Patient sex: M
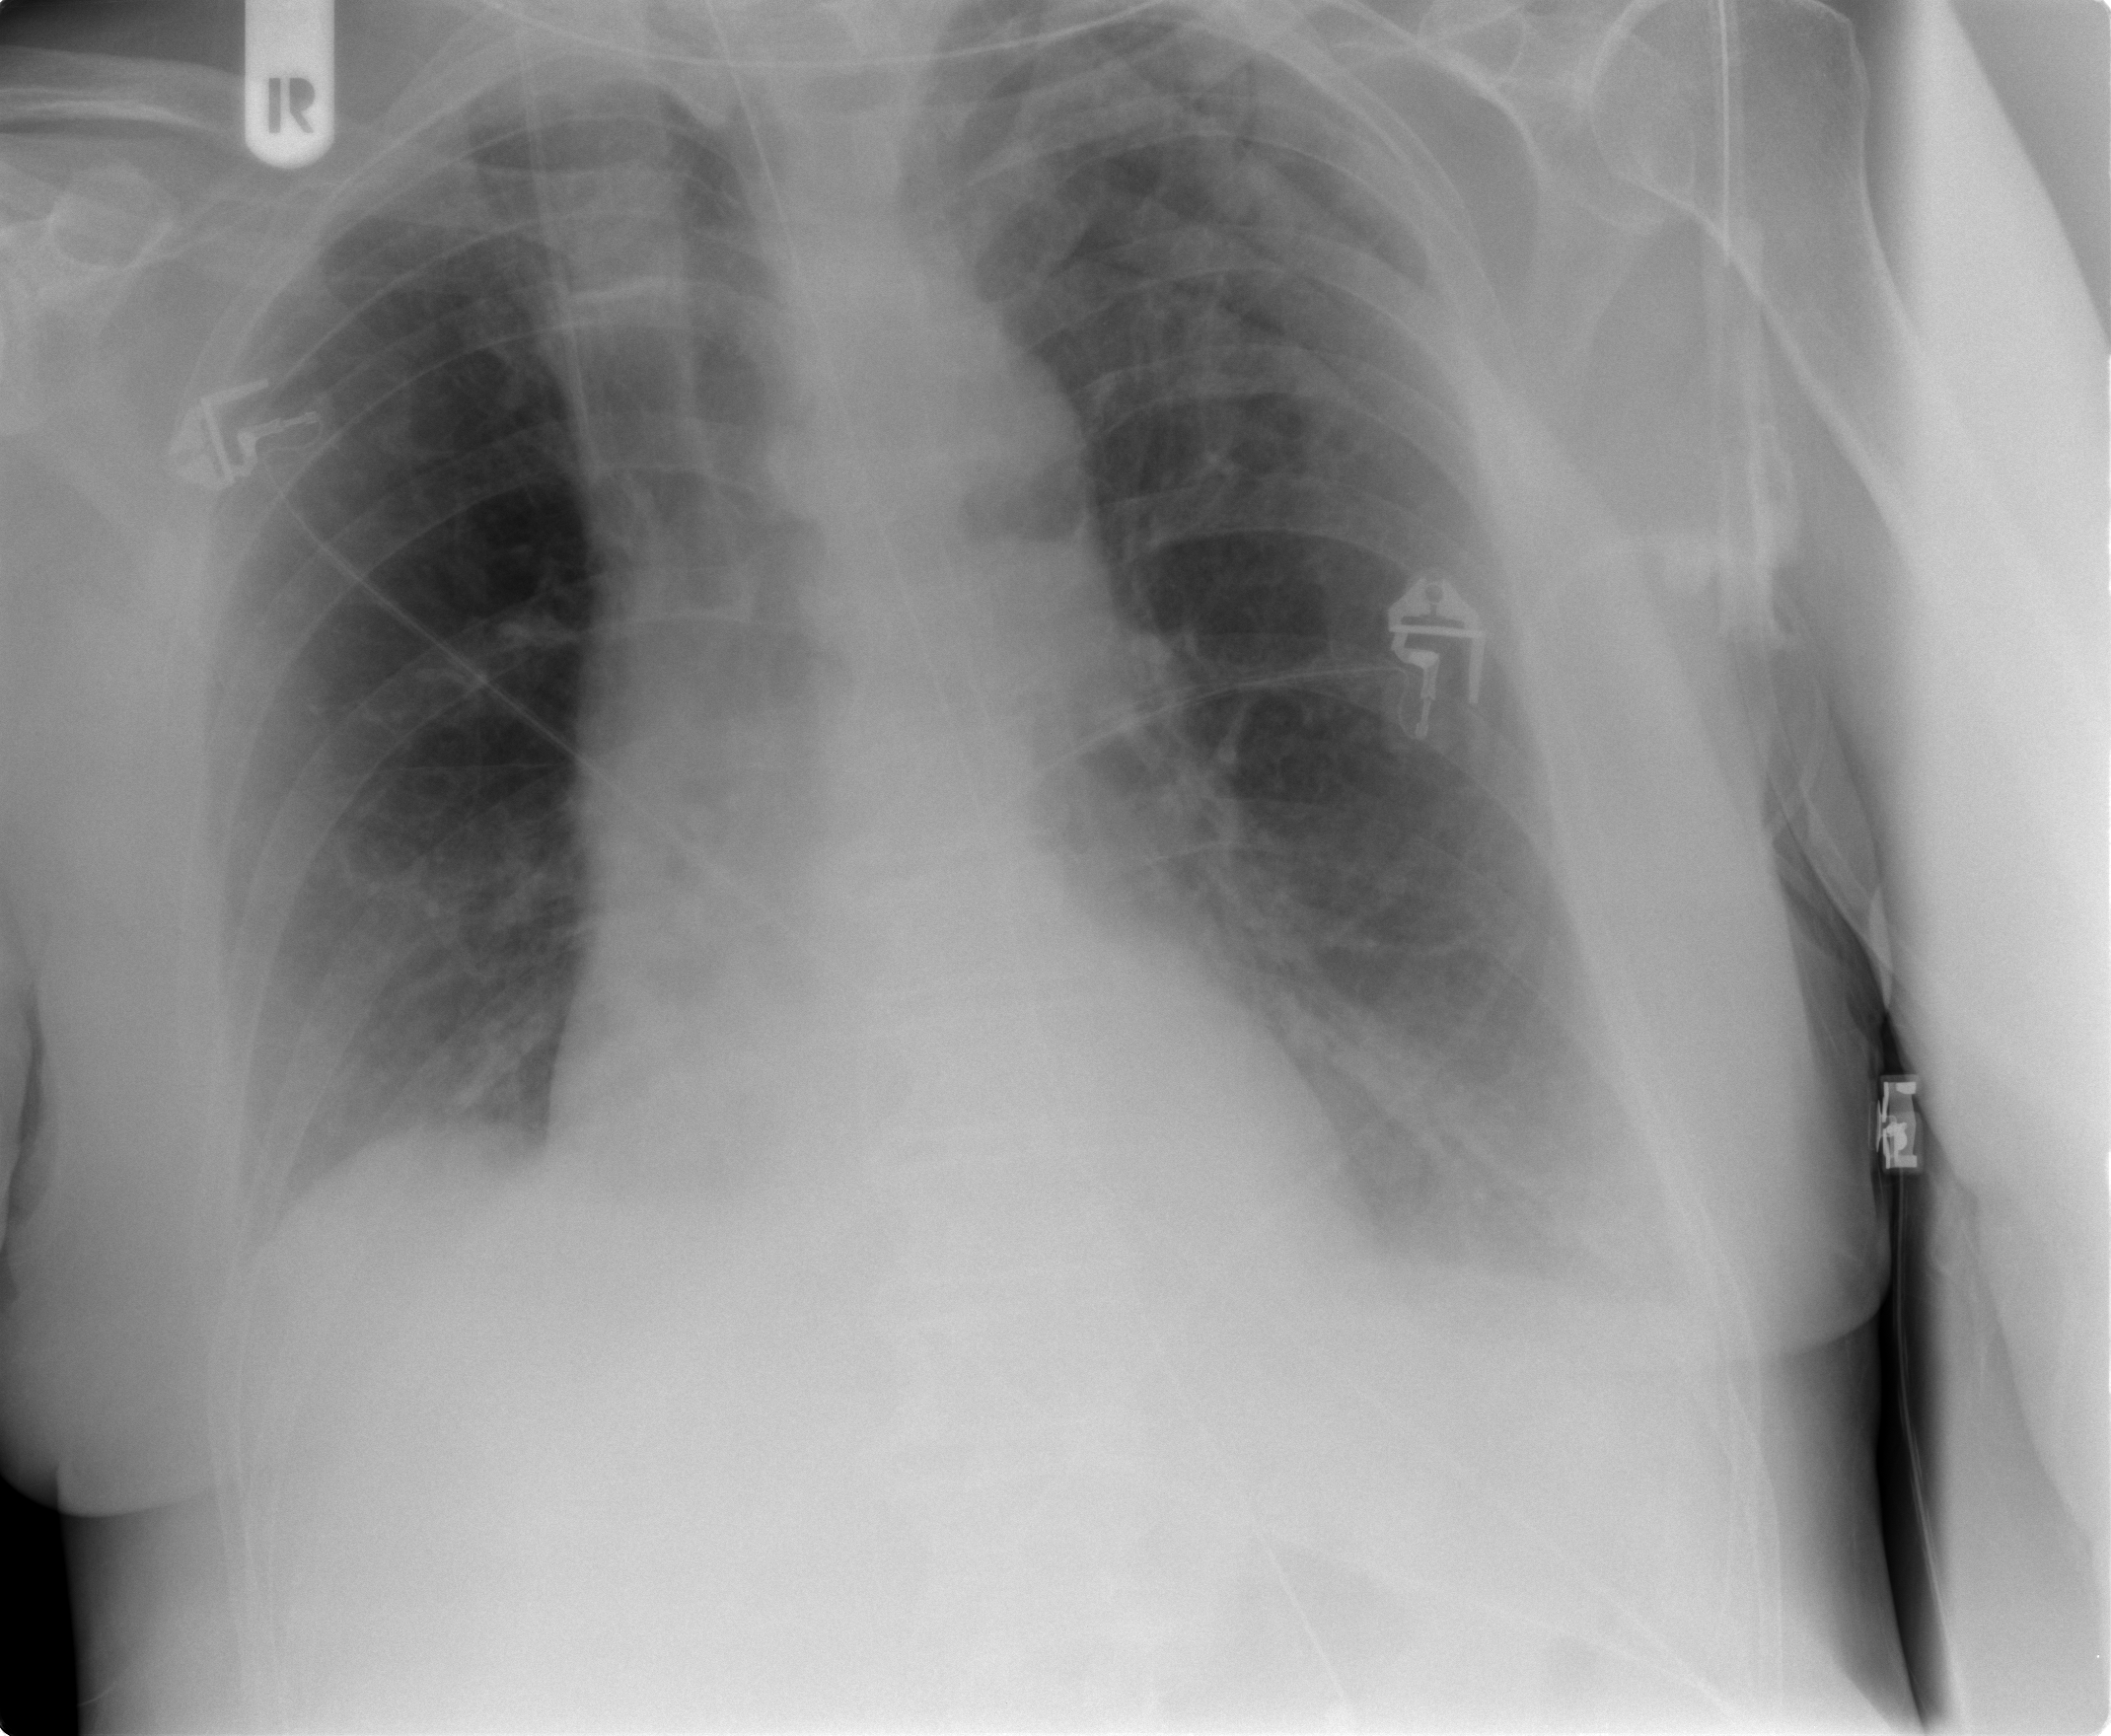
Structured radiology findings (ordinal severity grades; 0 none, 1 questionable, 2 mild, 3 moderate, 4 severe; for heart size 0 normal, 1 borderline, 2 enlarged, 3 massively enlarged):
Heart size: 1
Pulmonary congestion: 0
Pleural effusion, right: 0
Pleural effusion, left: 2
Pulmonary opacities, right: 0
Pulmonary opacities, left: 0
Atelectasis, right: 0
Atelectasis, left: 2